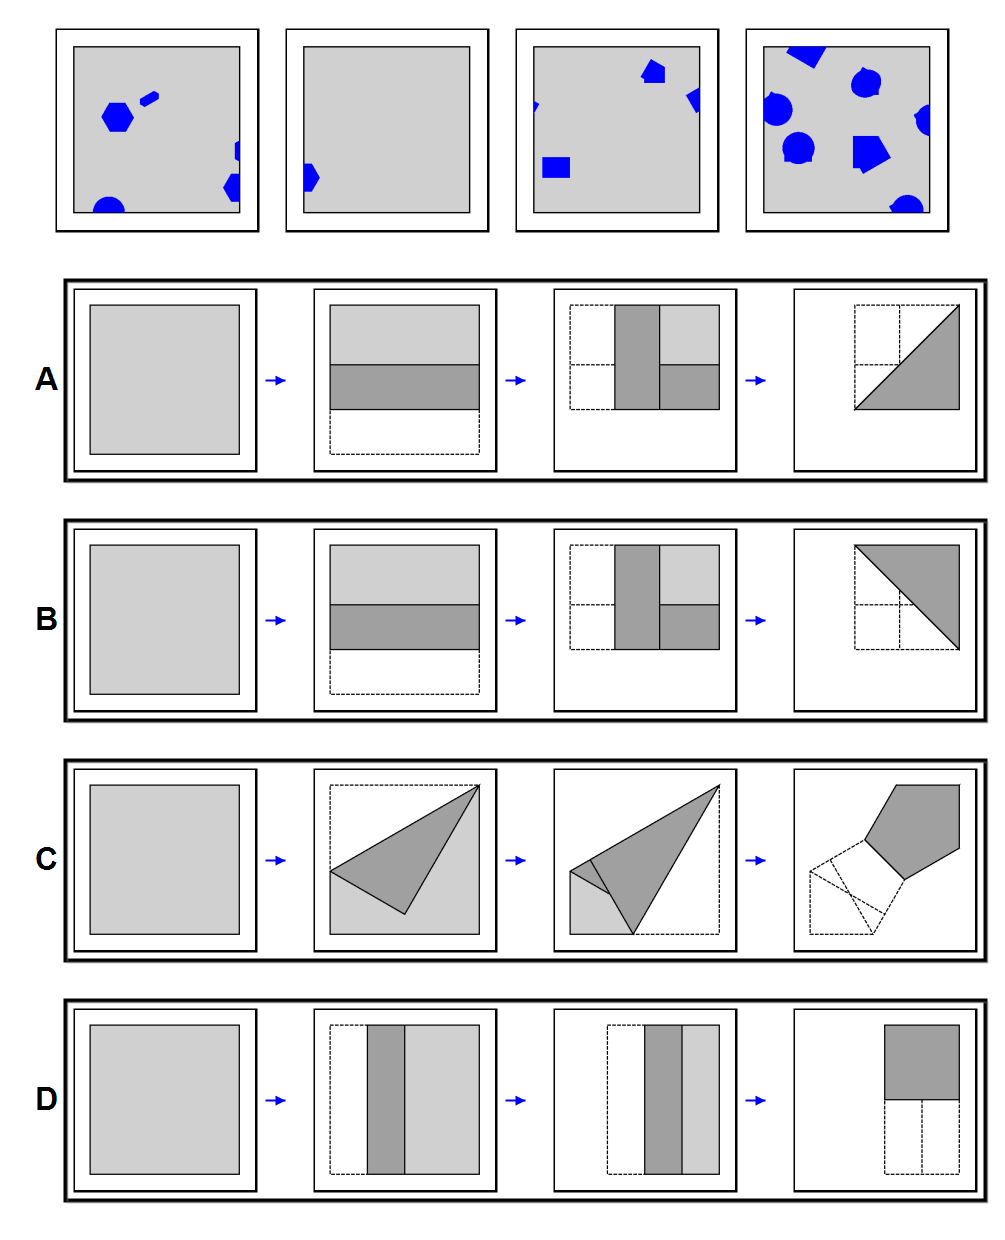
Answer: C